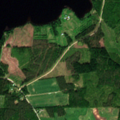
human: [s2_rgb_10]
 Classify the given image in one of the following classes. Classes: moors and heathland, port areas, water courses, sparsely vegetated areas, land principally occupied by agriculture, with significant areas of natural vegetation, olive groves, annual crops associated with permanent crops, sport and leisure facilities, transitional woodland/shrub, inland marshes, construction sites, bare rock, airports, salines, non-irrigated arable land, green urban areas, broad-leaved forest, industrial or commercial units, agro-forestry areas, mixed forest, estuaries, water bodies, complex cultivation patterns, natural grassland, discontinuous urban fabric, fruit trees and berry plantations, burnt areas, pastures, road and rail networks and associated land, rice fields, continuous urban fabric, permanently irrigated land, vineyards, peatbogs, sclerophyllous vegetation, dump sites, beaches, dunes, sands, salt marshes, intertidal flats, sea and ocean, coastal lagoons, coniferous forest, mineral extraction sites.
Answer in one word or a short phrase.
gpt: non-irrigated arable land, coniferous forest, mixed forest, transitional woodland/shrub, water bodies